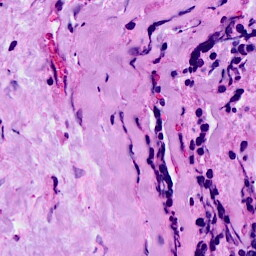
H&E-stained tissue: Breast